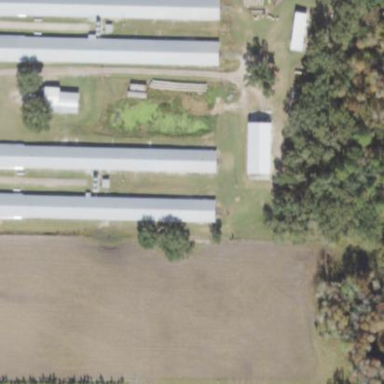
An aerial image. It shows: Poultry farmyard.